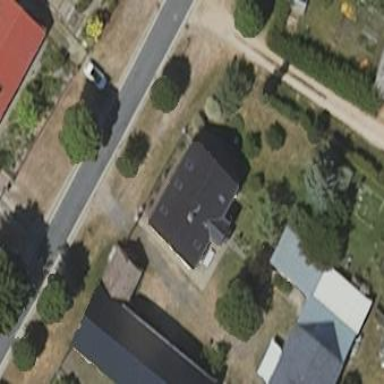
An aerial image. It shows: Gabled house with the roof oriented along the building.